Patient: sex F, age 58
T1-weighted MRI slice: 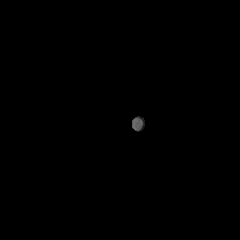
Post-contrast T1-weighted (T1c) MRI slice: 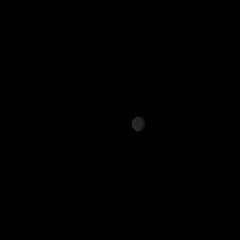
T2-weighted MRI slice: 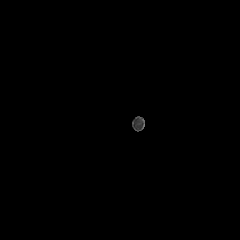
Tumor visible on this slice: no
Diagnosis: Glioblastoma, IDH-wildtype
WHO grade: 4